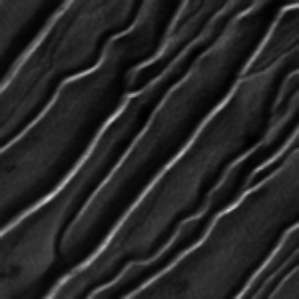
Label: frost